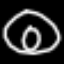
Label: donut